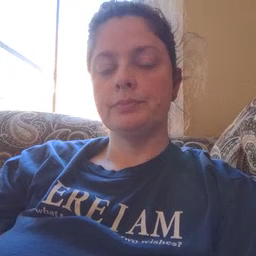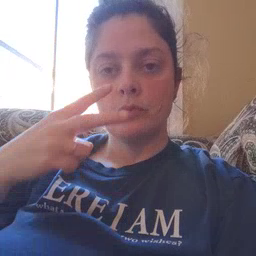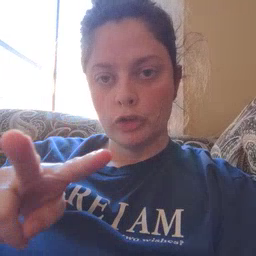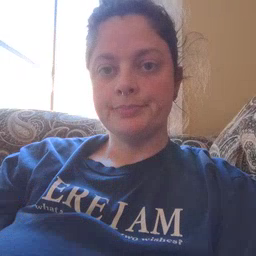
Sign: look